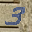
Label: 3